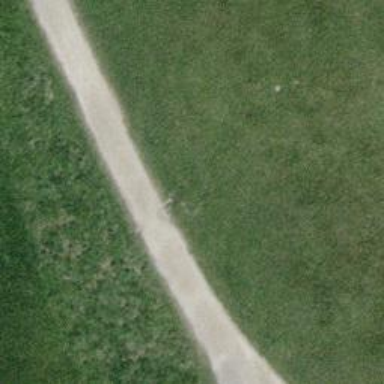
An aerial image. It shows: Brown bench in the vicinity.